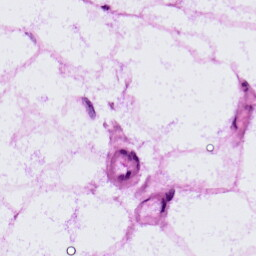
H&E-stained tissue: LymphNode